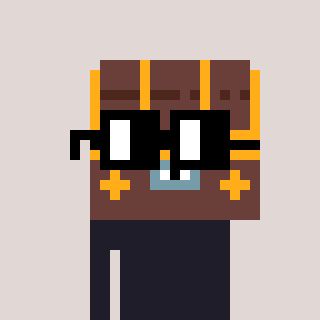
a pixel art character with square black glasses, a treasure chest-shaped head and a orange-colored body on a warm background